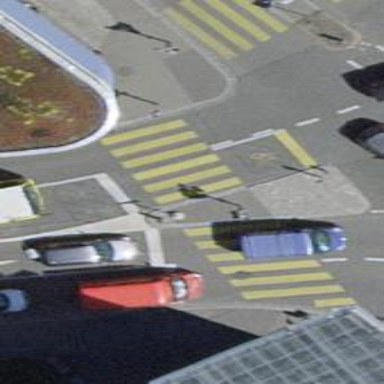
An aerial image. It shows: Asphalt footway with zebra crossing controlled by traffic signals.